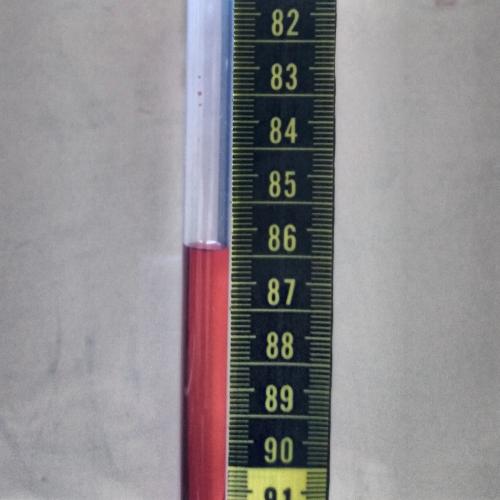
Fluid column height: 86.4 cm